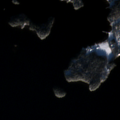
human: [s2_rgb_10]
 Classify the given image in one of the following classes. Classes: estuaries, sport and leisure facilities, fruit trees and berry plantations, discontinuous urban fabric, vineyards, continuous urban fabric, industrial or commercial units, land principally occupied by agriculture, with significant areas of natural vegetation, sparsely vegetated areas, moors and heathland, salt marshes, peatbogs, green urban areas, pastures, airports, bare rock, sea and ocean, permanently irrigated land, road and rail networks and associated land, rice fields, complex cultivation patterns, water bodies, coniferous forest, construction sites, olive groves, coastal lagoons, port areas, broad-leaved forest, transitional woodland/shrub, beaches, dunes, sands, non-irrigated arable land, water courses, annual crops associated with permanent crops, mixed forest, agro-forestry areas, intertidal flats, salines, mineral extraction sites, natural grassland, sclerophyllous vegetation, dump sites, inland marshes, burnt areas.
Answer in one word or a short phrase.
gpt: discontinuous urban fabric, land principally occupied by agriculture, with significant areas of natural vegetation, water bodies